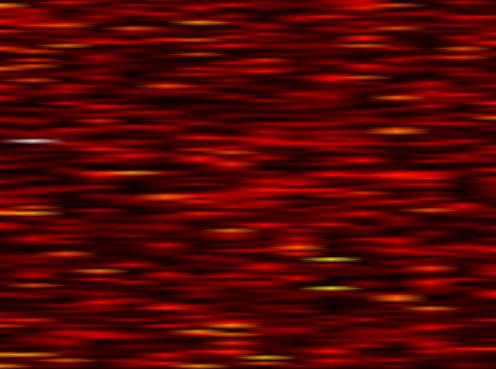
Label: UFMC